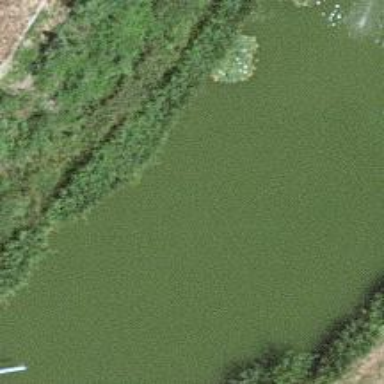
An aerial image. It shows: Peaceful pond surrounded by nature.